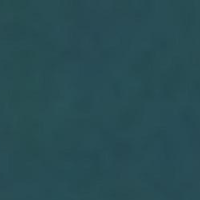
EUNIS habitat code: 14
Species observed at this site:
Chroicocephalus ridibundus
Larus michahellis
Podiceps cristatus
Fulica atra
Anas platyrhynchos